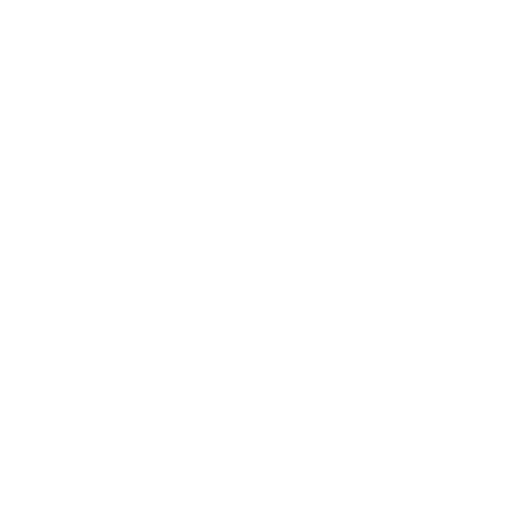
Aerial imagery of mountains in California named Bissell Hills containing only shrub